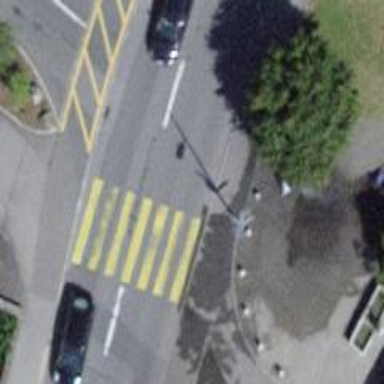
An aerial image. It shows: Uncontrolled zebra crossing with notable zebra markings.